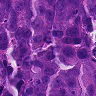
Metastatic tissue present: yes